Question: I writing scenario that gets from Facebook group last posts and saves to DB of my application.
I make request to Facebook:
'''
https://graph.facebook.com/v2.2/[group_id]/feed?since=<PHONE>&limit=50
'''
I expect 50 last posts since '<PHONE>' (this is timestamp) from group wall, but Facebook returns posts that ordering by updated_time, but I need ordering by created_time.
How I can solve with problem? Maybe exist order parameter?
Example:

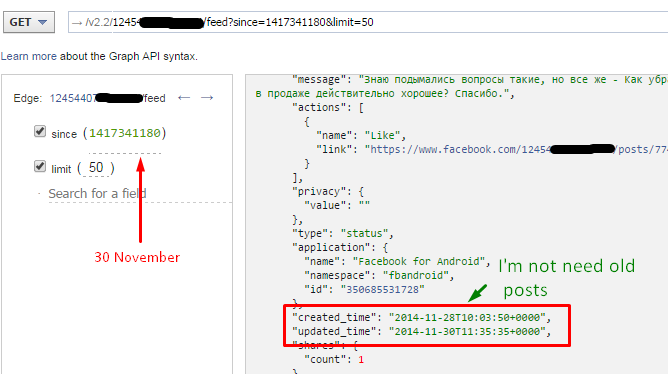
Answer: Currently, ordering on 'created_time' is not possible. You'll need to order the posts in your application unfortunately.